Question: I recently installed 'VS Team System 2008', while having 'VS 2010' installed on 'Windows 7x64'
On First-run i get the following type of error

However i receive multiple of them:
- - - -
How do i fix this, and how do i this from happening in the future?
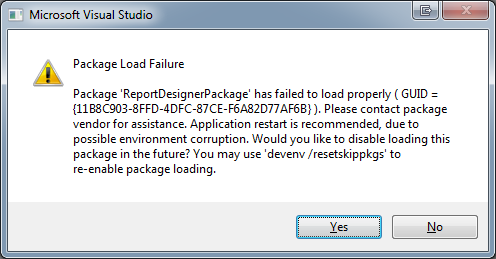
Answer: Perhaps you should try reinstall VS2010 now?
Both VS2010 and Vs2008 works fine on my machines if VS2010 is installed after 2008.